Field crop: tomato
Growth stage: 1
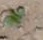
Species: solanum